Field crop: tomato
Growth stage: 1
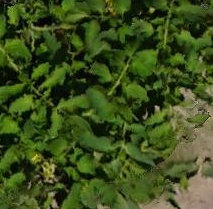
Species: tomato